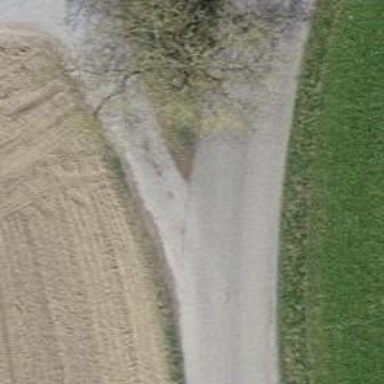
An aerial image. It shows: Gravel track road.